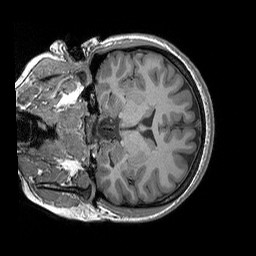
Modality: T1w
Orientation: coronal
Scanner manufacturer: siemens
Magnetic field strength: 3 T
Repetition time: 2.3 s
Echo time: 0.00298 s